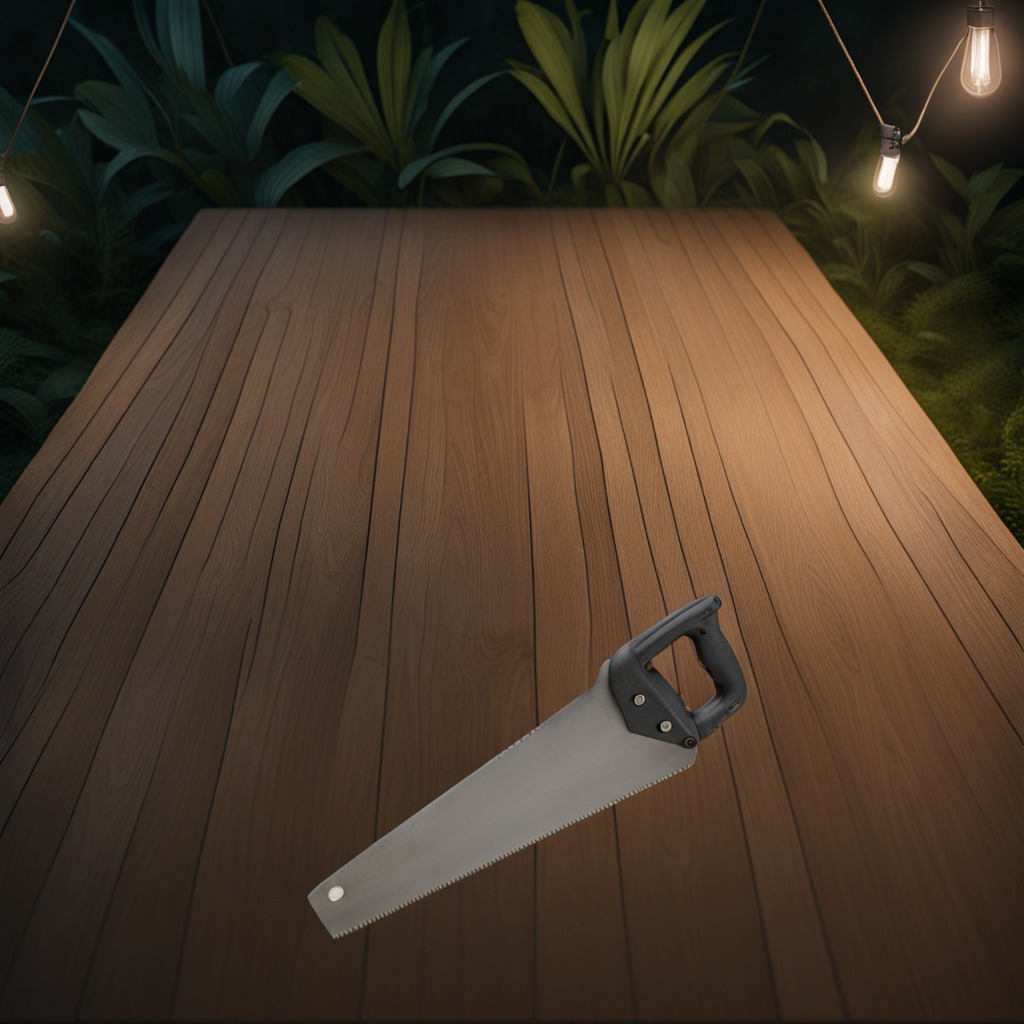
A metal saw is lying on a wooden table inside a jungle field workshop tent at night.